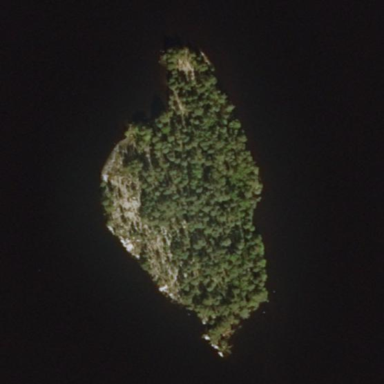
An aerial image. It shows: Island.